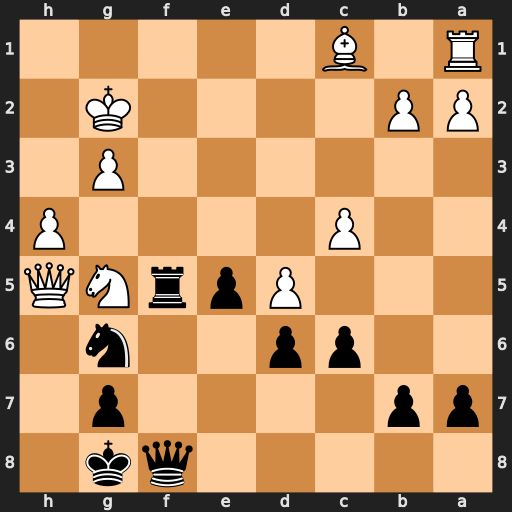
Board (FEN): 5qk1/pp4p1/2pp2n1/3PprNQ/2P4P/6P1/PP4K1/R1B5
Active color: b
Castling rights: -
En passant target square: -
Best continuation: Rf2+ Kh3 Qf5+ Qg4 Rh2+ Kxh2 Qxg4